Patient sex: M
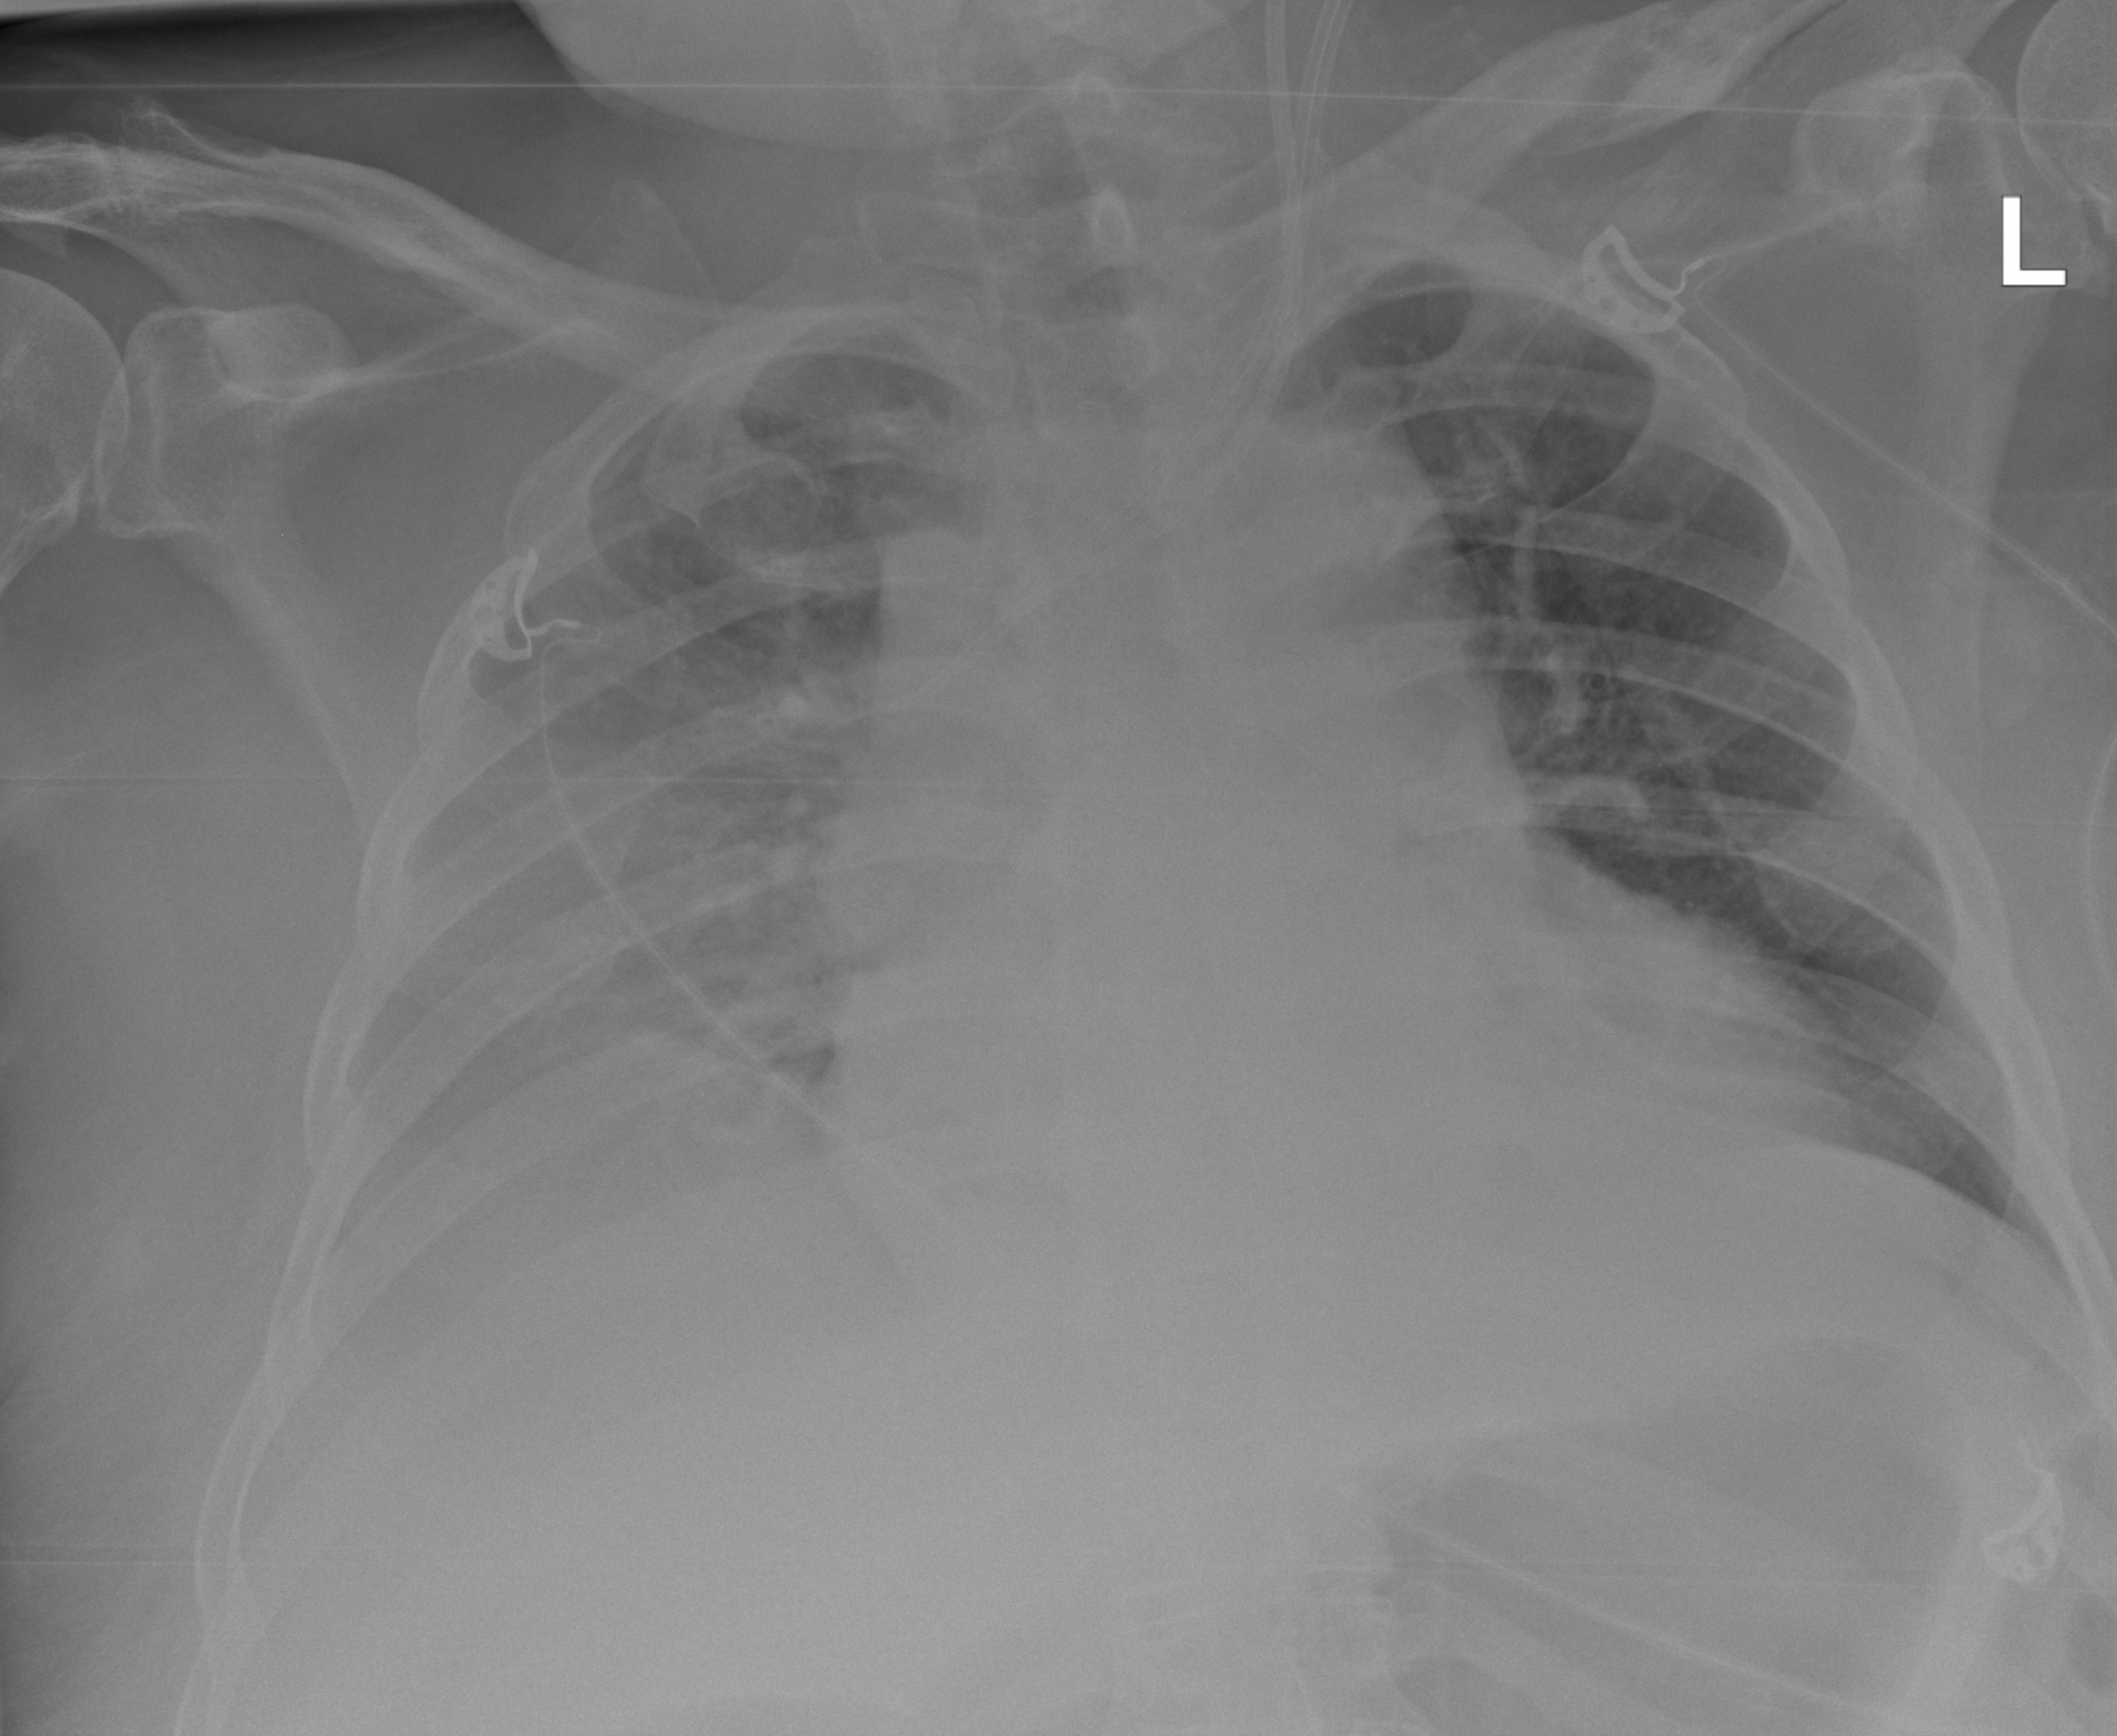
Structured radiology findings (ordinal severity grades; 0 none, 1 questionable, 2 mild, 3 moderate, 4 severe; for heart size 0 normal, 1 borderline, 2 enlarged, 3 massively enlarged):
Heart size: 2
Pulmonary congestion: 2
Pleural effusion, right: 4
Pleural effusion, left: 2
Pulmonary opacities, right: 0
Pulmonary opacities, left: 0
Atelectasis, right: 2
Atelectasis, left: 2